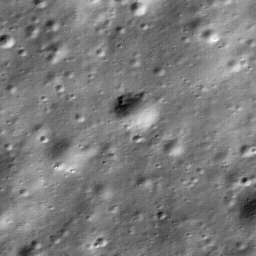
Host type: hard_negative
Lunar coordinates: latitude -52.583, longitude 124.388